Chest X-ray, PA view. Patient: 51 years old, sex F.
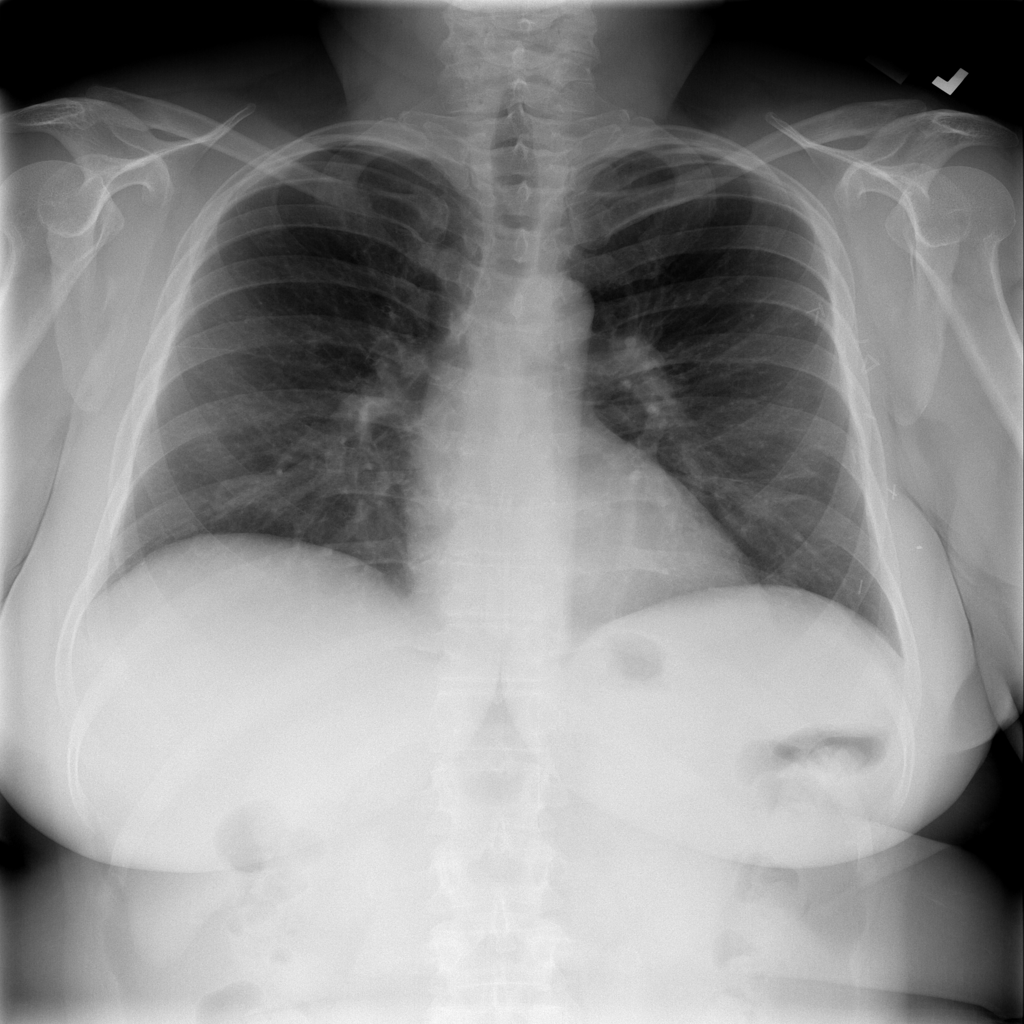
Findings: No Finding